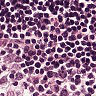
Metastatic tissue present: no